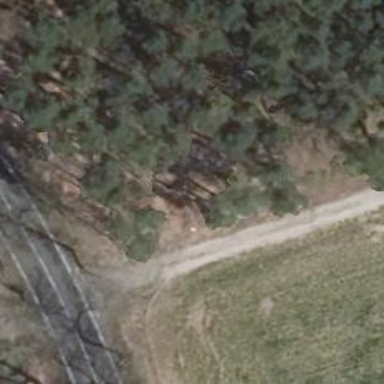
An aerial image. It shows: Sandy track road.